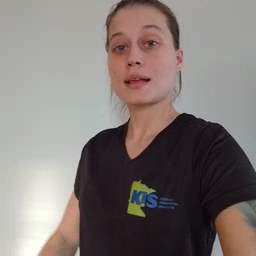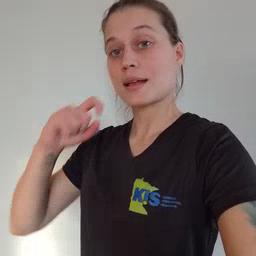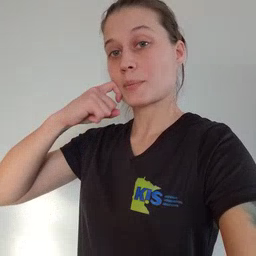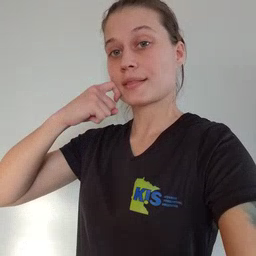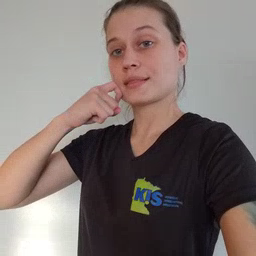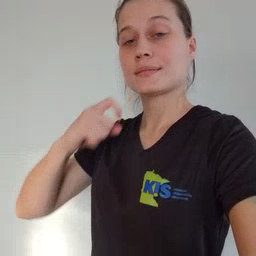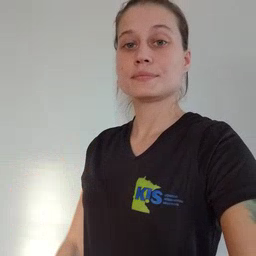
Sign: apple